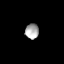
Tissue: lung
Cell type: Endothelial cells
Senescence score: 0.5933
Nuclear area (px): 200
Mean DAPI intensity: 170.3